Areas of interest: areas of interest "Sport and cultural"
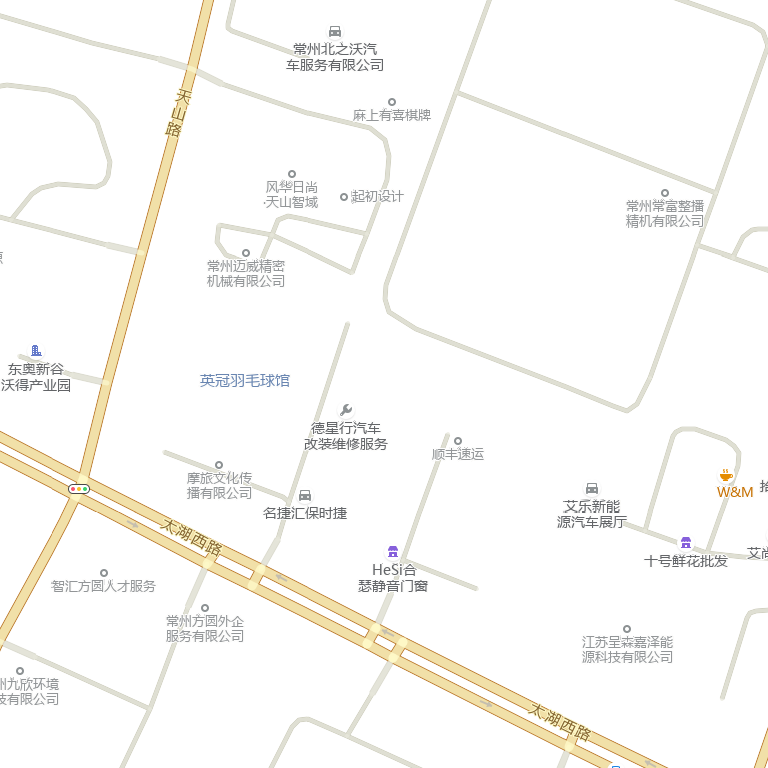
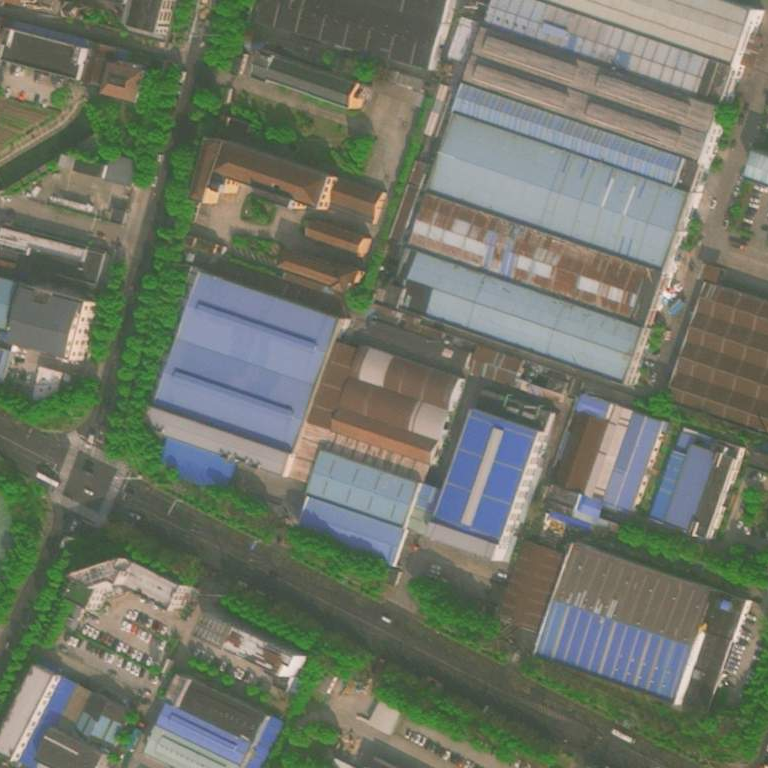